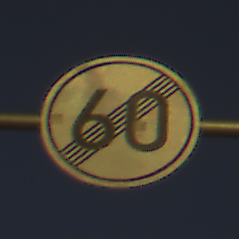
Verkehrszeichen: EndeGeschwindigkeit60
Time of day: SunriseSunset
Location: Outdoor (Nature)
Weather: Clear
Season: NotSpecified
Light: Natural